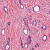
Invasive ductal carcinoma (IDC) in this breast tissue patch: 1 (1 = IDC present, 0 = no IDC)